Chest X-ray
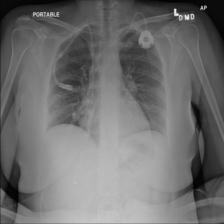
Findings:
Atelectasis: negative
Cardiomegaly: negative
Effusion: negative
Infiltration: negative
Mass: negative
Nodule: negative
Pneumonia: negative
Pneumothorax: negative
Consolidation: negative
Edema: negative
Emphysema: negative
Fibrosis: negative
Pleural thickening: negative
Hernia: negative